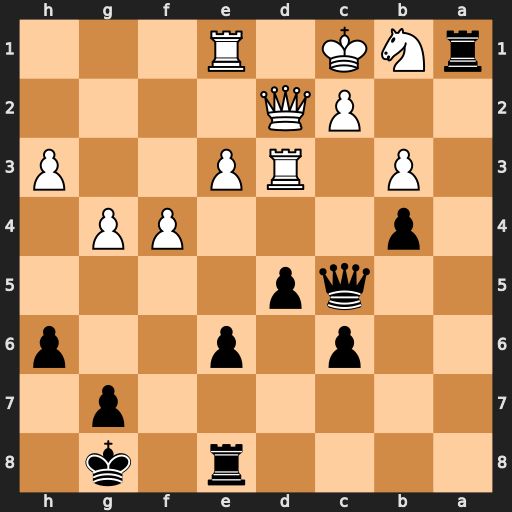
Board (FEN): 4r1k1/6p1/2p1p2p/2qp4/1p3PP1/1P1RP2P/2PQ4/rNK1R3
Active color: b
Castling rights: -
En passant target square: -
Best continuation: Rea8 Kd1 Rxb1+